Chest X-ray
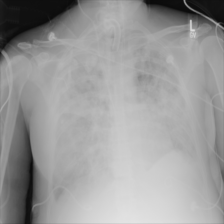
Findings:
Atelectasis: negative
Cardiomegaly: negative
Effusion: negative
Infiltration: negative
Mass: negative
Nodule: negative
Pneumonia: negative
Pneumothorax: negative
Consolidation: negative
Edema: negative
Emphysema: negative
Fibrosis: negative
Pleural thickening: negative
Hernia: negative